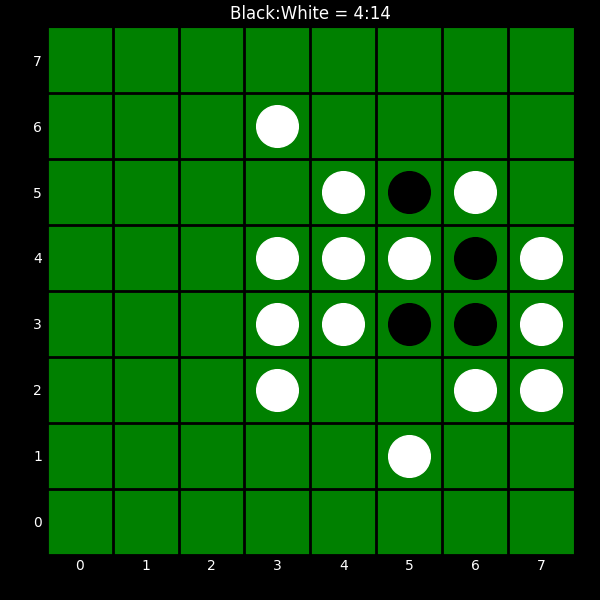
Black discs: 4
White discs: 14